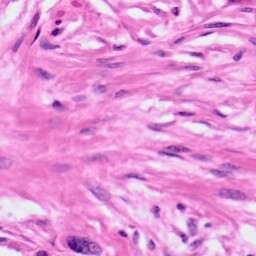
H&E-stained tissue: Ovarian